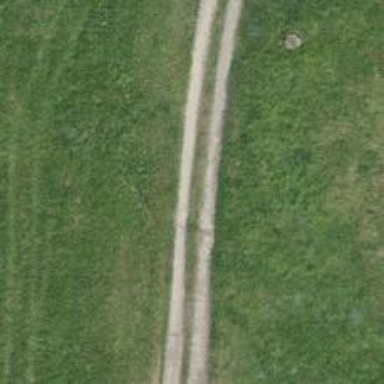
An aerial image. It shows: Unpaved track with grade2 surface.